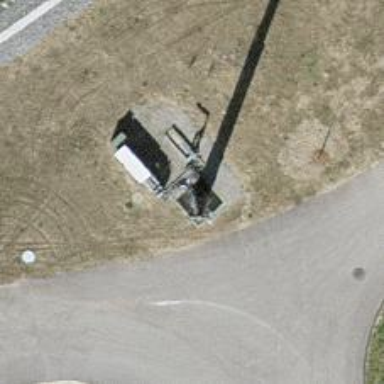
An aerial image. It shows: Mast tower used for communication.